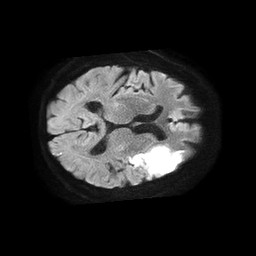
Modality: TRACE
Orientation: axial
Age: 66
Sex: male
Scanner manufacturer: philips
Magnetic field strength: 1.5 T
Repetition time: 4.6 s
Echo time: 0.09059 s